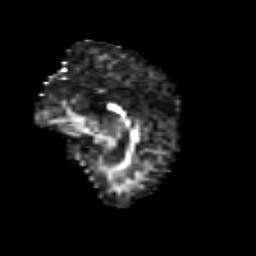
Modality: FA
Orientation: sagittal
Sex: male
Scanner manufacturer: siemens
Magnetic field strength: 3 T
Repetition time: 5 s
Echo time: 0.071 s